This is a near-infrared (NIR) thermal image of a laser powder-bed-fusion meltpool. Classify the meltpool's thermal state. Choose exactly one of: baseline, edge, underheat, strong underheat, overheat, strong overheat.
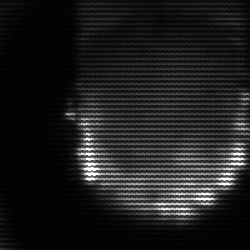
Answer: baseline